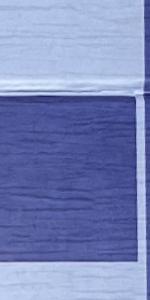
Label: Empty